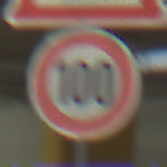
Verkehrszeichen: Geschwindigkeit100
Zusatzzeichen oben: DoppelkurveRechts
Umgebung: Indoor, Special
Tageszeit: NotSpecified
Wetter: NotSpecified
Licht: Artificial
Jahreszeit: NotSpecified
Kontrast: HighContrast